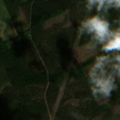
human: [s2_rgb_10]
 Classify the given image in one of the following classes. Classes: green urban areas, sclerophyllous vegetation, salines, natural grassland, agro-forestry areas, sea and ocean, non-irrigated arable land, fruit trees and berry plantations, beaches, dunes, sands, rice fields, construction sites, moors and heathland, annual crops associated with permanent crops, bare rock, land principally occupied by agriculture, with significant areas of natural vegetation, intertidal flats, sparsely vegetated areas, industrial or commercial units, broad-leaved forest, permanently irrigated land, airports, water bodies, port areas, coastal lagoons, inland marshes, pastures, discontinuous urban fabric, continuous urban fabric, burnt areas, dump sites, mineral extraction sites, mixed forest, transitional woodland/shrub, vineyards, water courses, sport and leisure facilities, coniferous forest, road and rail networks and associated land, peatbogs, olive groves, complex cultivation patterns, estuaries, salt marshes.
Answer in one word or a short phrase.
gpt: coniferous forest, transitional woodland/shrub